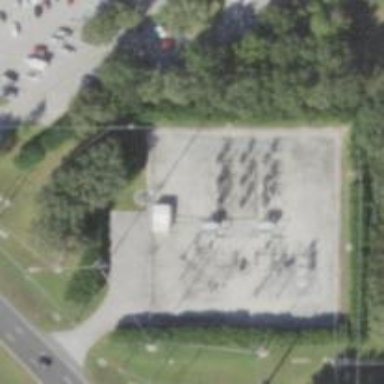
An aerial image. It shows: Switch used for power control.